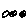
Label: smiley face